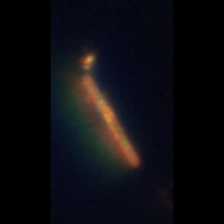
Taxon: Pennate
Group: Diatoms